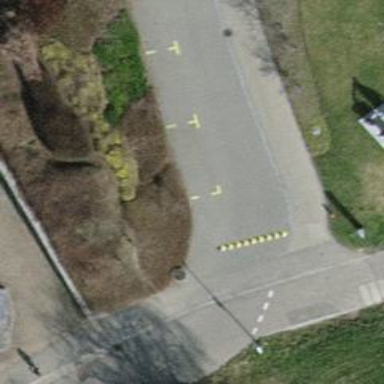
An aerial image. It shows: Bump for traffic calming.